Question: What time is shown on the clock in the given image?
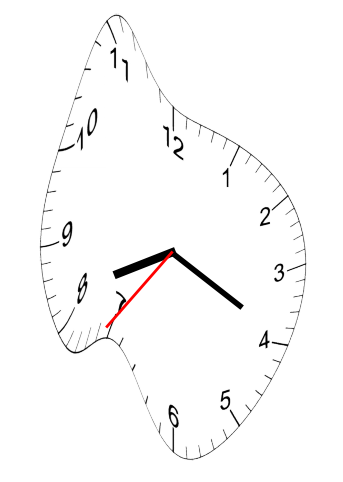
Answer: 08:19:36